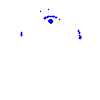
Particle: pion